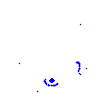
Particle: electron